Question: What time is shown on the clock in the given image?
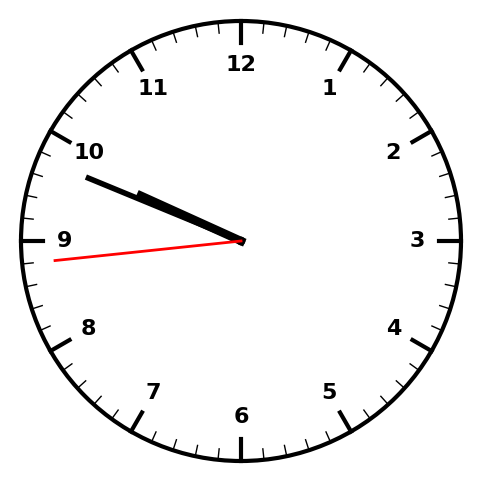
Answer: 09:48:44